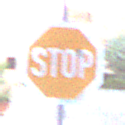
Verkehrszeichen: Stop
Umgebung: Outdoor, Urban
Tageszeit: SunriseSunset
Wetter: PartlyCloudy
Licht: Natural
Jahreszeit: NotSpecified
Kontrast: LowContrast